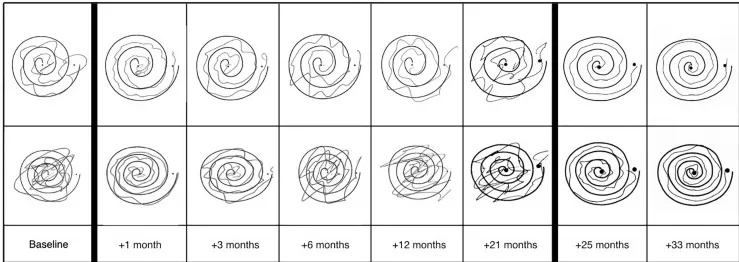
(B) "Archimedes spiral" drawings (right hand only) during the B subsection of the CRST assessment to evaluate hand tremor at each time point to demonstrate tremor progression over time after MRgFUS procedure. Spiral A is wide, compared to the narrow spiral B (acquired as part of the CRST B).
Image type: chart (chart)